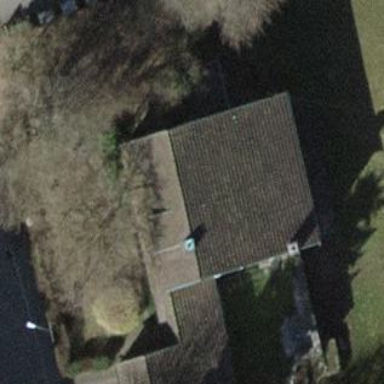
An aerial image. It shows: Detached building with saltbox roof shape.